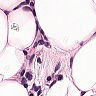
Metastatic tissue present: yes